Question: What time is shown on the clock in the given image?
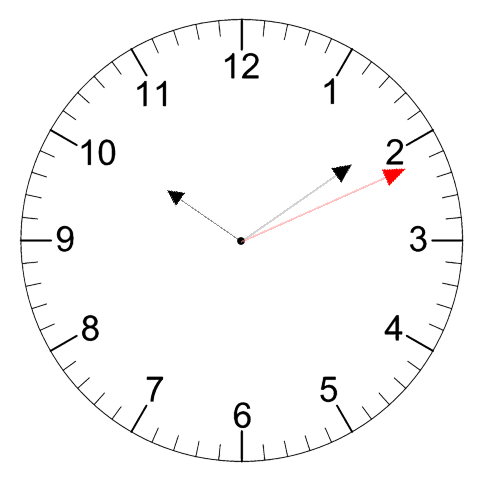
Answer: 10:09:11